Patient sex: F
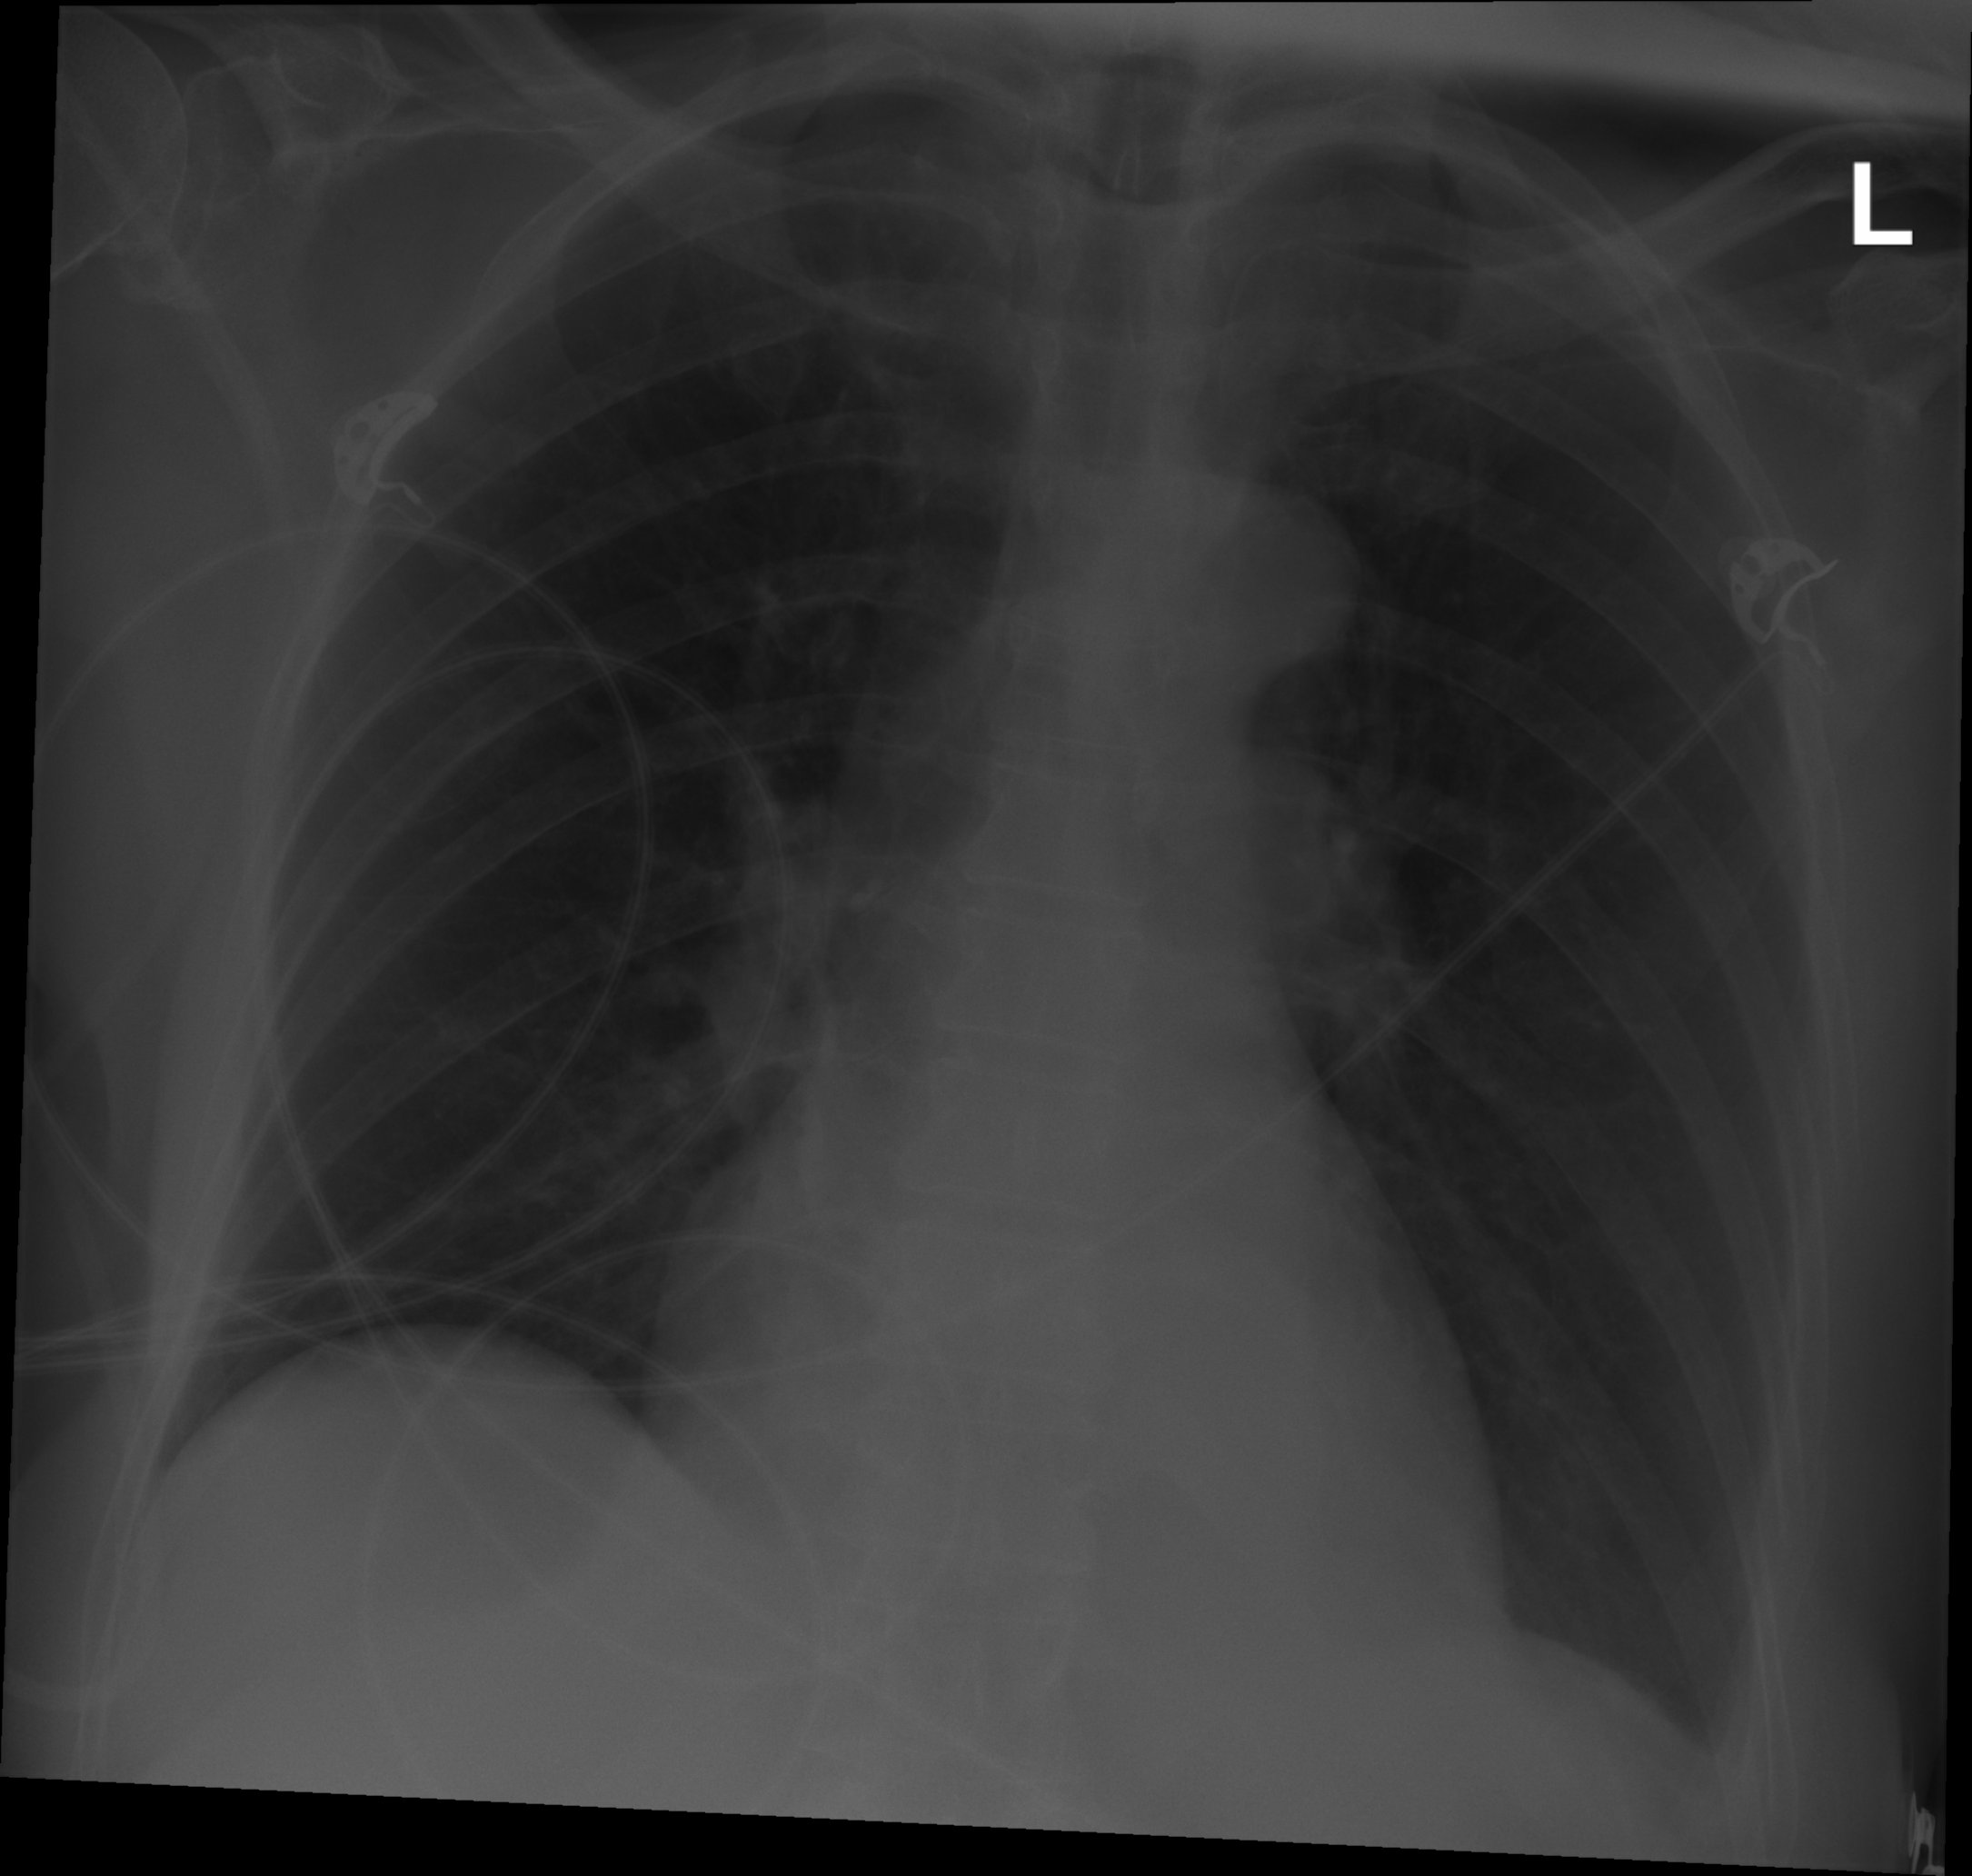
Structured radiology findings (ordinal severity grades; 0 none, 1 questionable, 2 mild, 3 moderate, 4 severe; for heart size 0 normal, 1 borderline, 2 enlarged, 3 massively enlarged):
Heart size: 0
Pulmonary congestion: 0
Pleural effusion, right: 0
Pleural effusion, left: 2
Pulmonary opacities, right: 0
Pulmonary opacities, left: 0
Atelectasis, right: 0
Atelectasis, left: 0